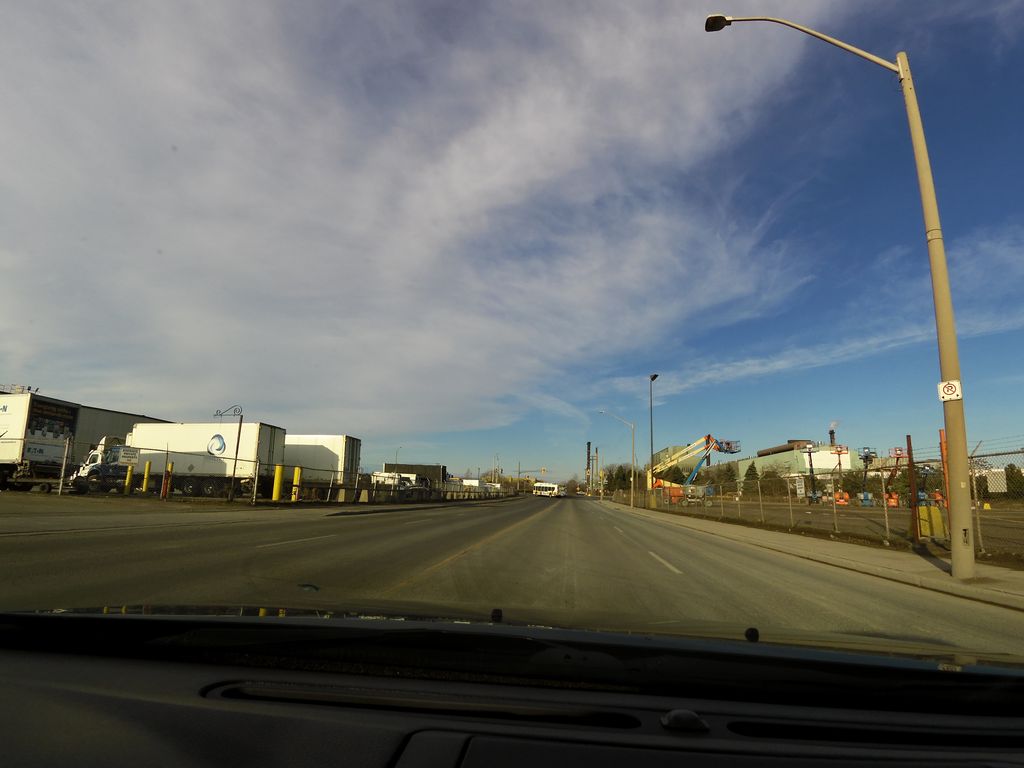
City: hamilton